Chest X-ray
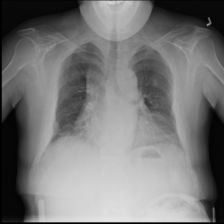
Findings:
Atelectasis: negative
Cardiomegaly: negative
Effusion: negative
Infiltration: negative
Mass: negative
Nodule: negative
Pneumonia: negative
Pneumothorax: negative
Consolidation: negative
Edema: negative
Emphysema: negative
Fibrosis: negative
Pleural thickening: negative
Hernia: negative